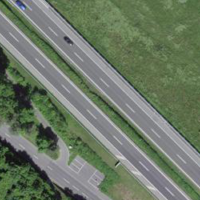
EUNIS habitat code: 57
Species observed at this site:
Lathyrus pratensis